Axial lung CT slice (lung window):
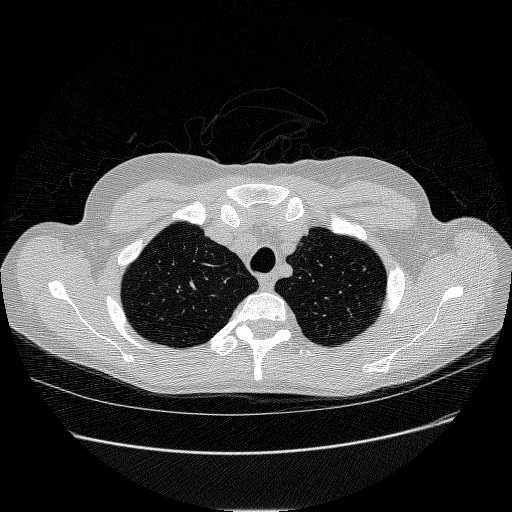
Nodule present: yes
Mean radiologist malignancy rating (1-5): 3